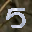
Label: 5